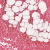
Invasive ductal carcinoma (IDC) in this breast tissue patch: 0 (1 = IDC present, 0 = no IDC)